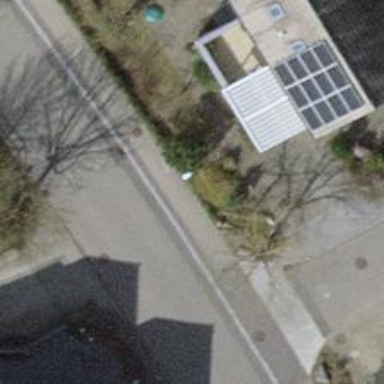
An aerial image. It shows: Street cabinet of man-made origin.